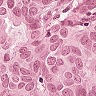
Metastatic tissue present: yes